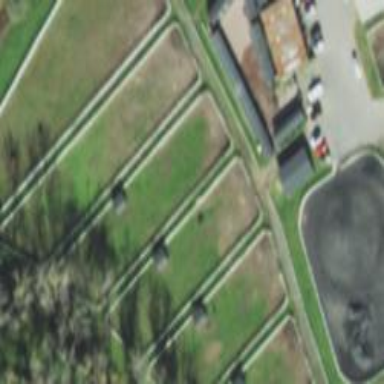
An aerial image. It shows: Fence surrounding equestrian area used for animal keeping.